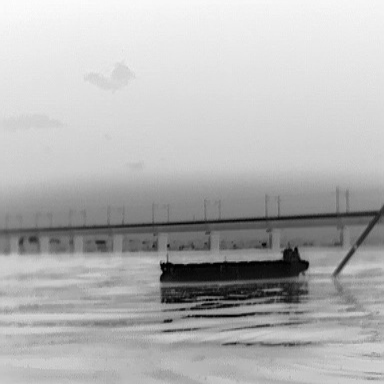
There is a liner in the infrared image.